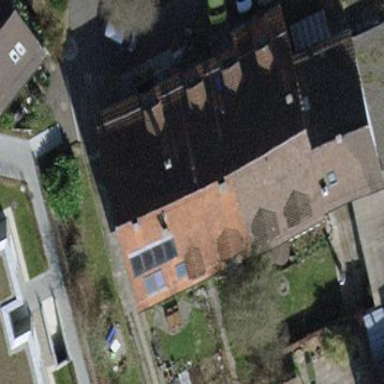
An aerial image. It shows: Terrace building.